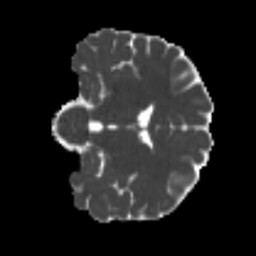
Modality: MD
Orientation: coronal
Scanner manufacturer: siemens
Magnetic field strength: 3 T
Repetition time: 4 s
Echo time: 0.0594 s